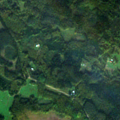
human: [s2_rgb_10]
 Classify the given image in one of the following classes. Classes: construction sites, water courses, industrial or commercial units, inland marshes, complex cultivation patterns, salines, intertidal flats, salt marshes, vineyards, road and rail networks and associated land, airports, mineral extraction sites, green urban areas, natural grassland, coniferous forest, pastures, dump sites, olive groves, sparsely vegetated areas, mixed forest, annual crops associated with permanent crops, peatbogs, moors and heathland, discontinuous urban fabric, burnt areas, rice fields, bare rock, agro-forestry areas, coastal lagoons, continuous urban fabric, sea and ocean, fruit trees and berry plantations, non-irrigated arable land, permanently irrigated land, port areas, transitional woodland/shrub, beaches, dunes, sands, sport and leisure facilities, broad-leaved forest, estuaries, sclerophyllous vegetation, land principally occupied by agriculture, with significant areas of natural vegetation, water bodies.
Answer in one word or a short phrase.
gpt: non-irrigated arable land, broad-leaved forest, coniferous forest, mixed forest, inland marshes